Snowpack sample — Loveland Pass, Silver Plume, Colorado, USA (2/11/26, 12:00 PM MST)
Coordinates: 39.663, -105.886
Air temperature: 35 °F
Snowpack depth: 82 cm
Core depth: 30 cm
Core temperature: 28.4 °F
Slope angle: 13°, slope face: 12°
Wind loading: high
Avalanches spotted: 1
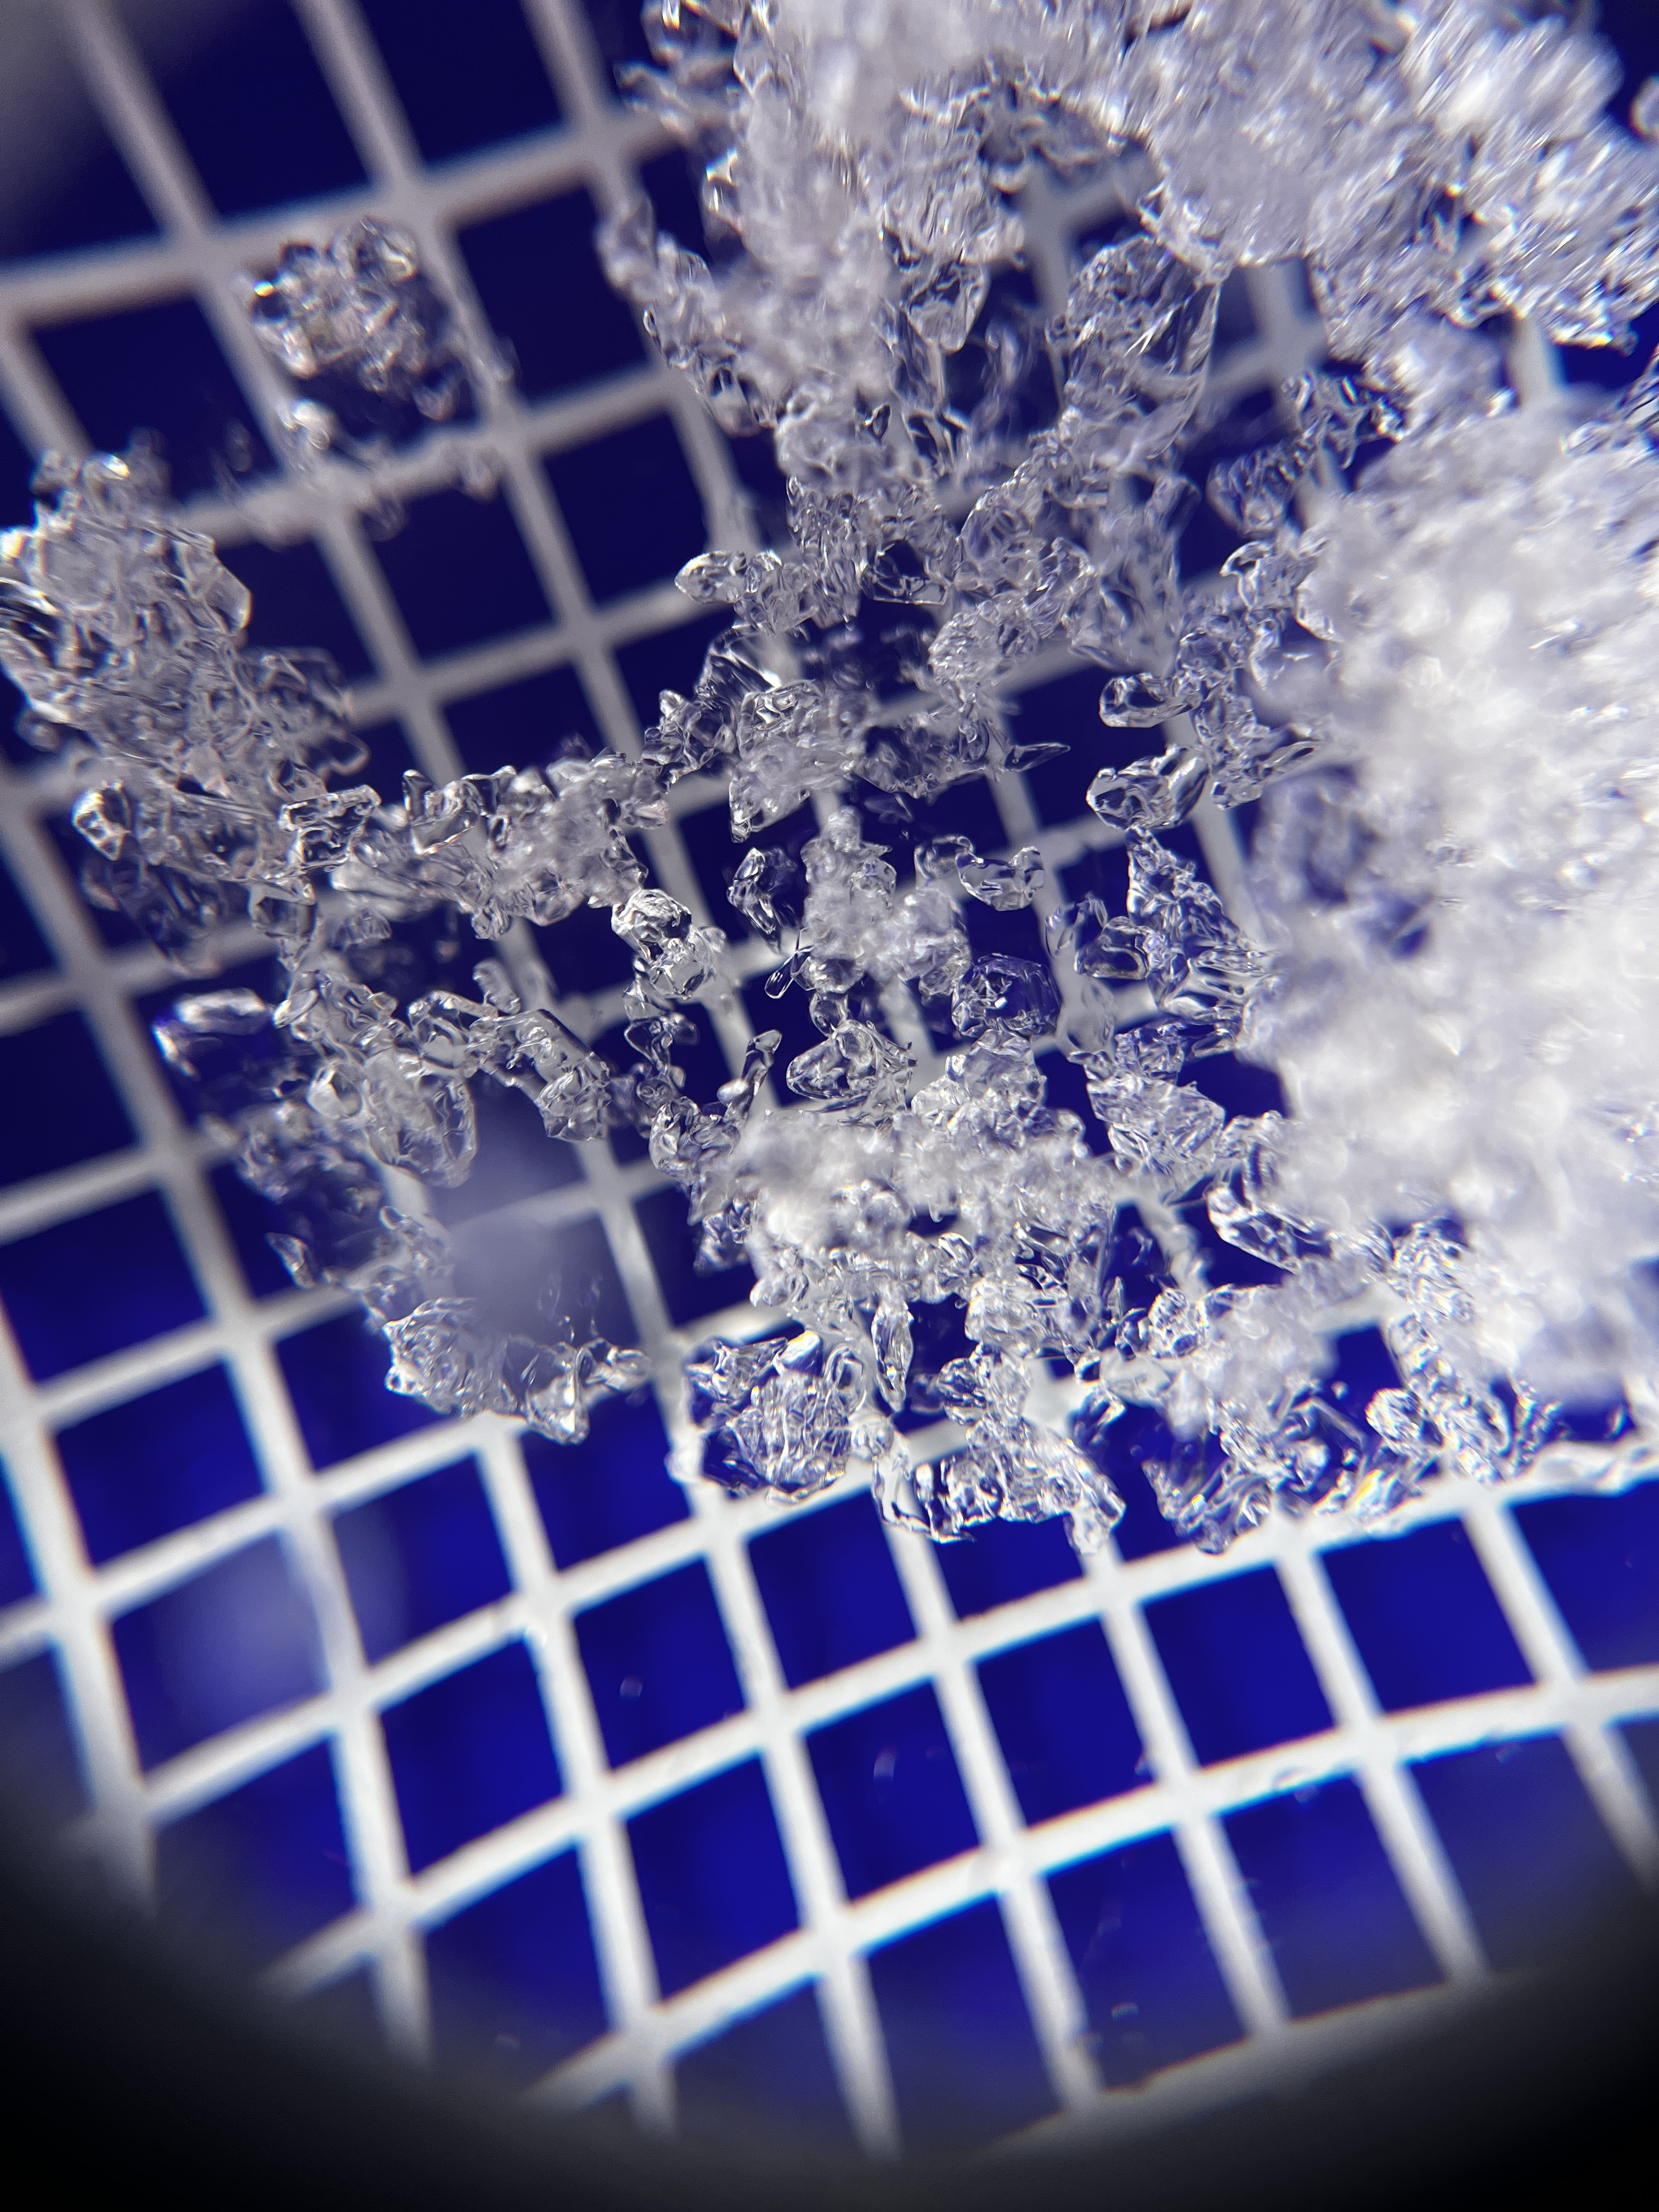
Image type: magnified_profile
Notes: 1 small avalanche spotted on the north side of the bowl, lots of wind loading